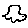
Label: car